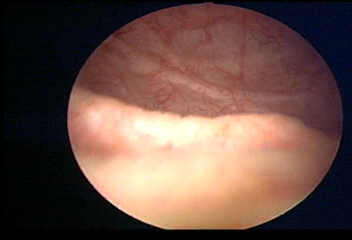
Modality: WLC
Class: Normal mucosa
Bladder cancer association: No